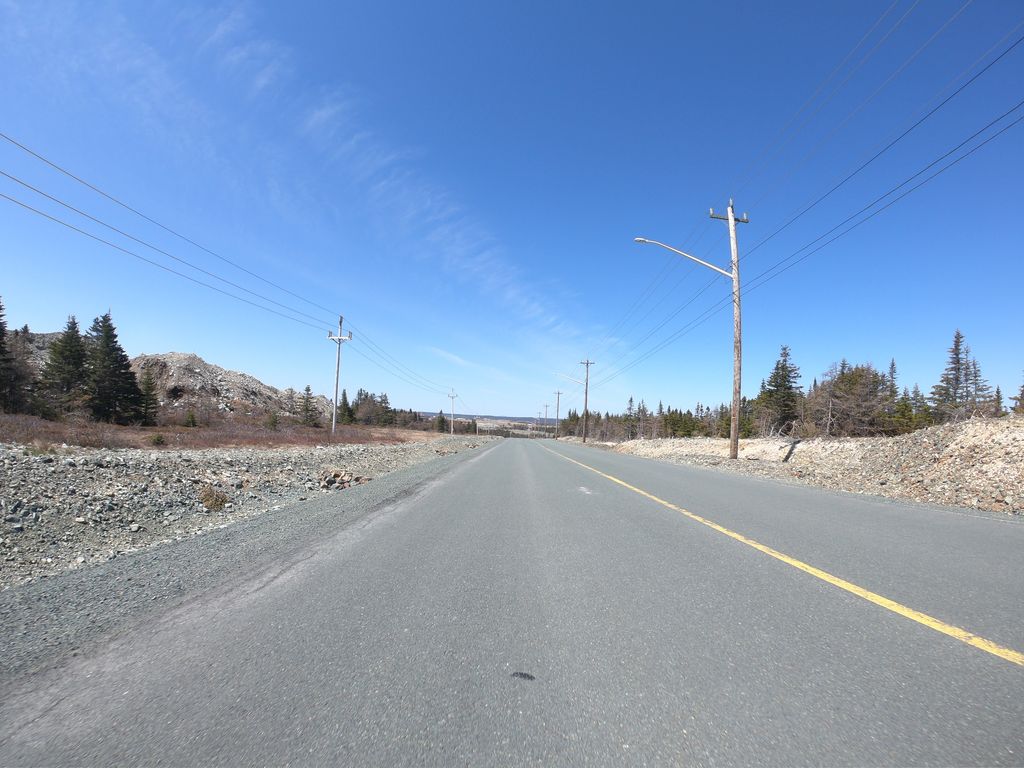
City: st_johns